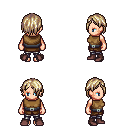
a pixel art fantasy rpg character, female body template, human, light skin, leather chest armor, metal pants, white blonde bangs hairstyle, maroon shoes, four views (front, back, left, right), 2x2 character sprite sheet, small pixel art, hard edges, no anti-aliasing